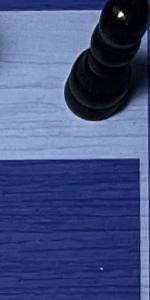
Label: Empty